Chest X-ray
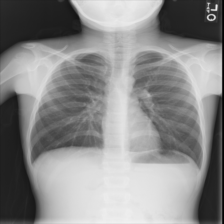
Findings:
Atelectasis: negative
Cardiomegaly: negative
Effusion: negative
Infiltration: negative
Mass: negative
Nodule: negative
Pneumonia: negative
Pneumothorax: negative
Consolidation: negative
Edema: negative
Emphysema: negative
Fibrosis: negative
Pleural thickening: negative
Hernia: negative